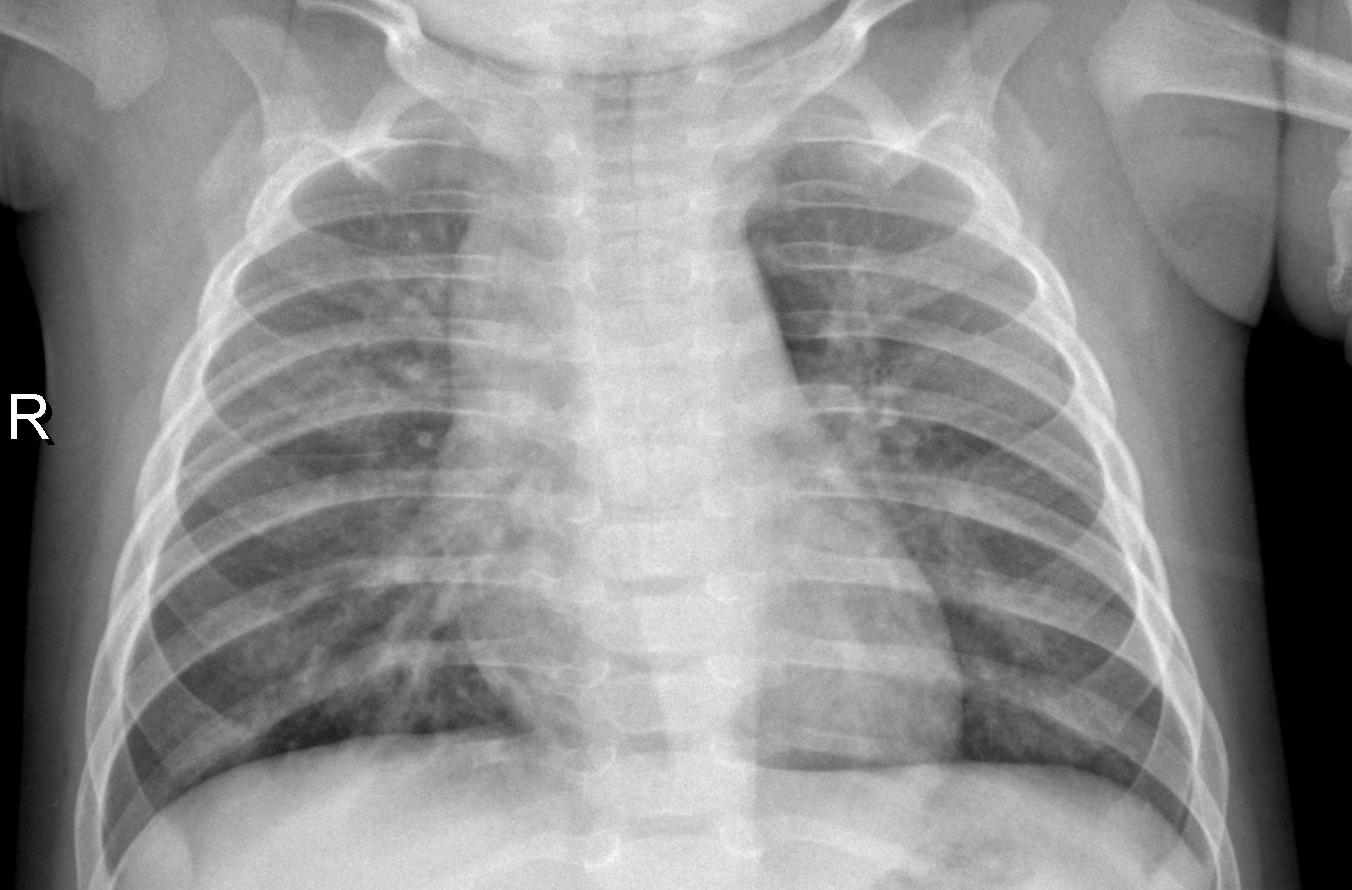
Diagnosis: PNEUMONIA